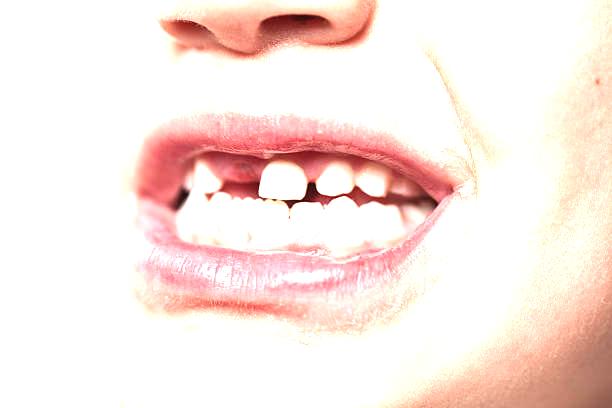
Condition: hypodontia